You are looking at the wavelet scalogram of a bearing's acceleration signal. Diagnose the bearing from this image, choosing from: normal, inner_race, outer_race, ball.
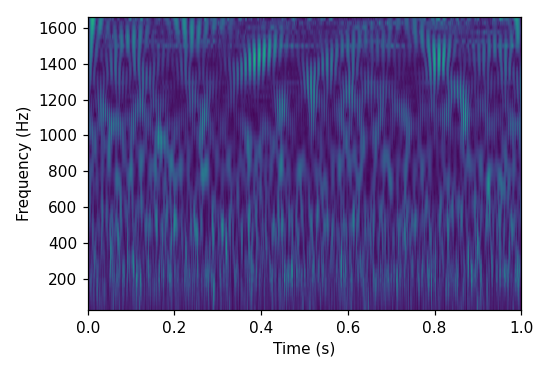
Answer: normal